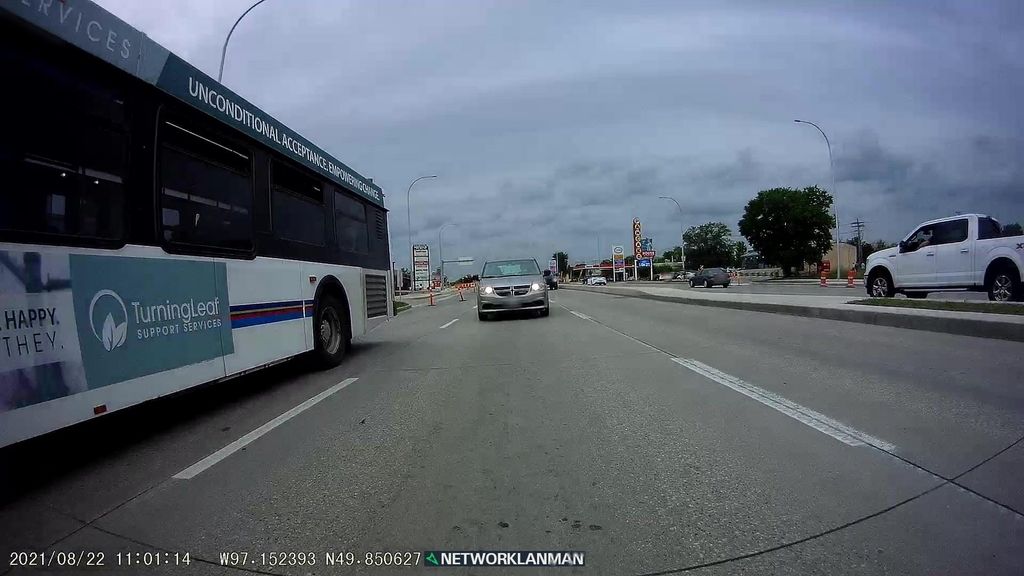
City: winnipeg